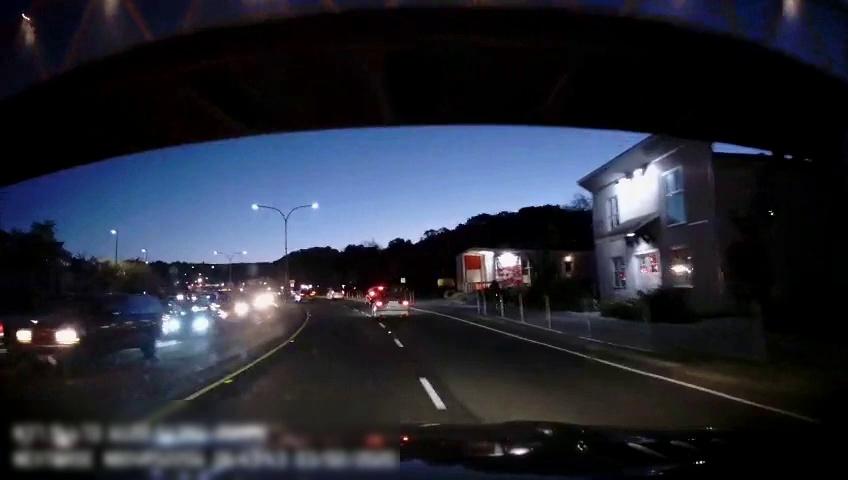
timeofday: Night
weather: Other
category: Drivable Space
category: Drivable Space
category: Vehicles | Car
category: Vehicles | SUV
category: Vehicles | Car
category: Vehicles | SUV
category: Vehicles | SUV
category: Vehicles | Car
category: Lanes | Current Lane
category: Lanes | Current Lane
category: Lanes | Alternate Lane